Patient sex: M
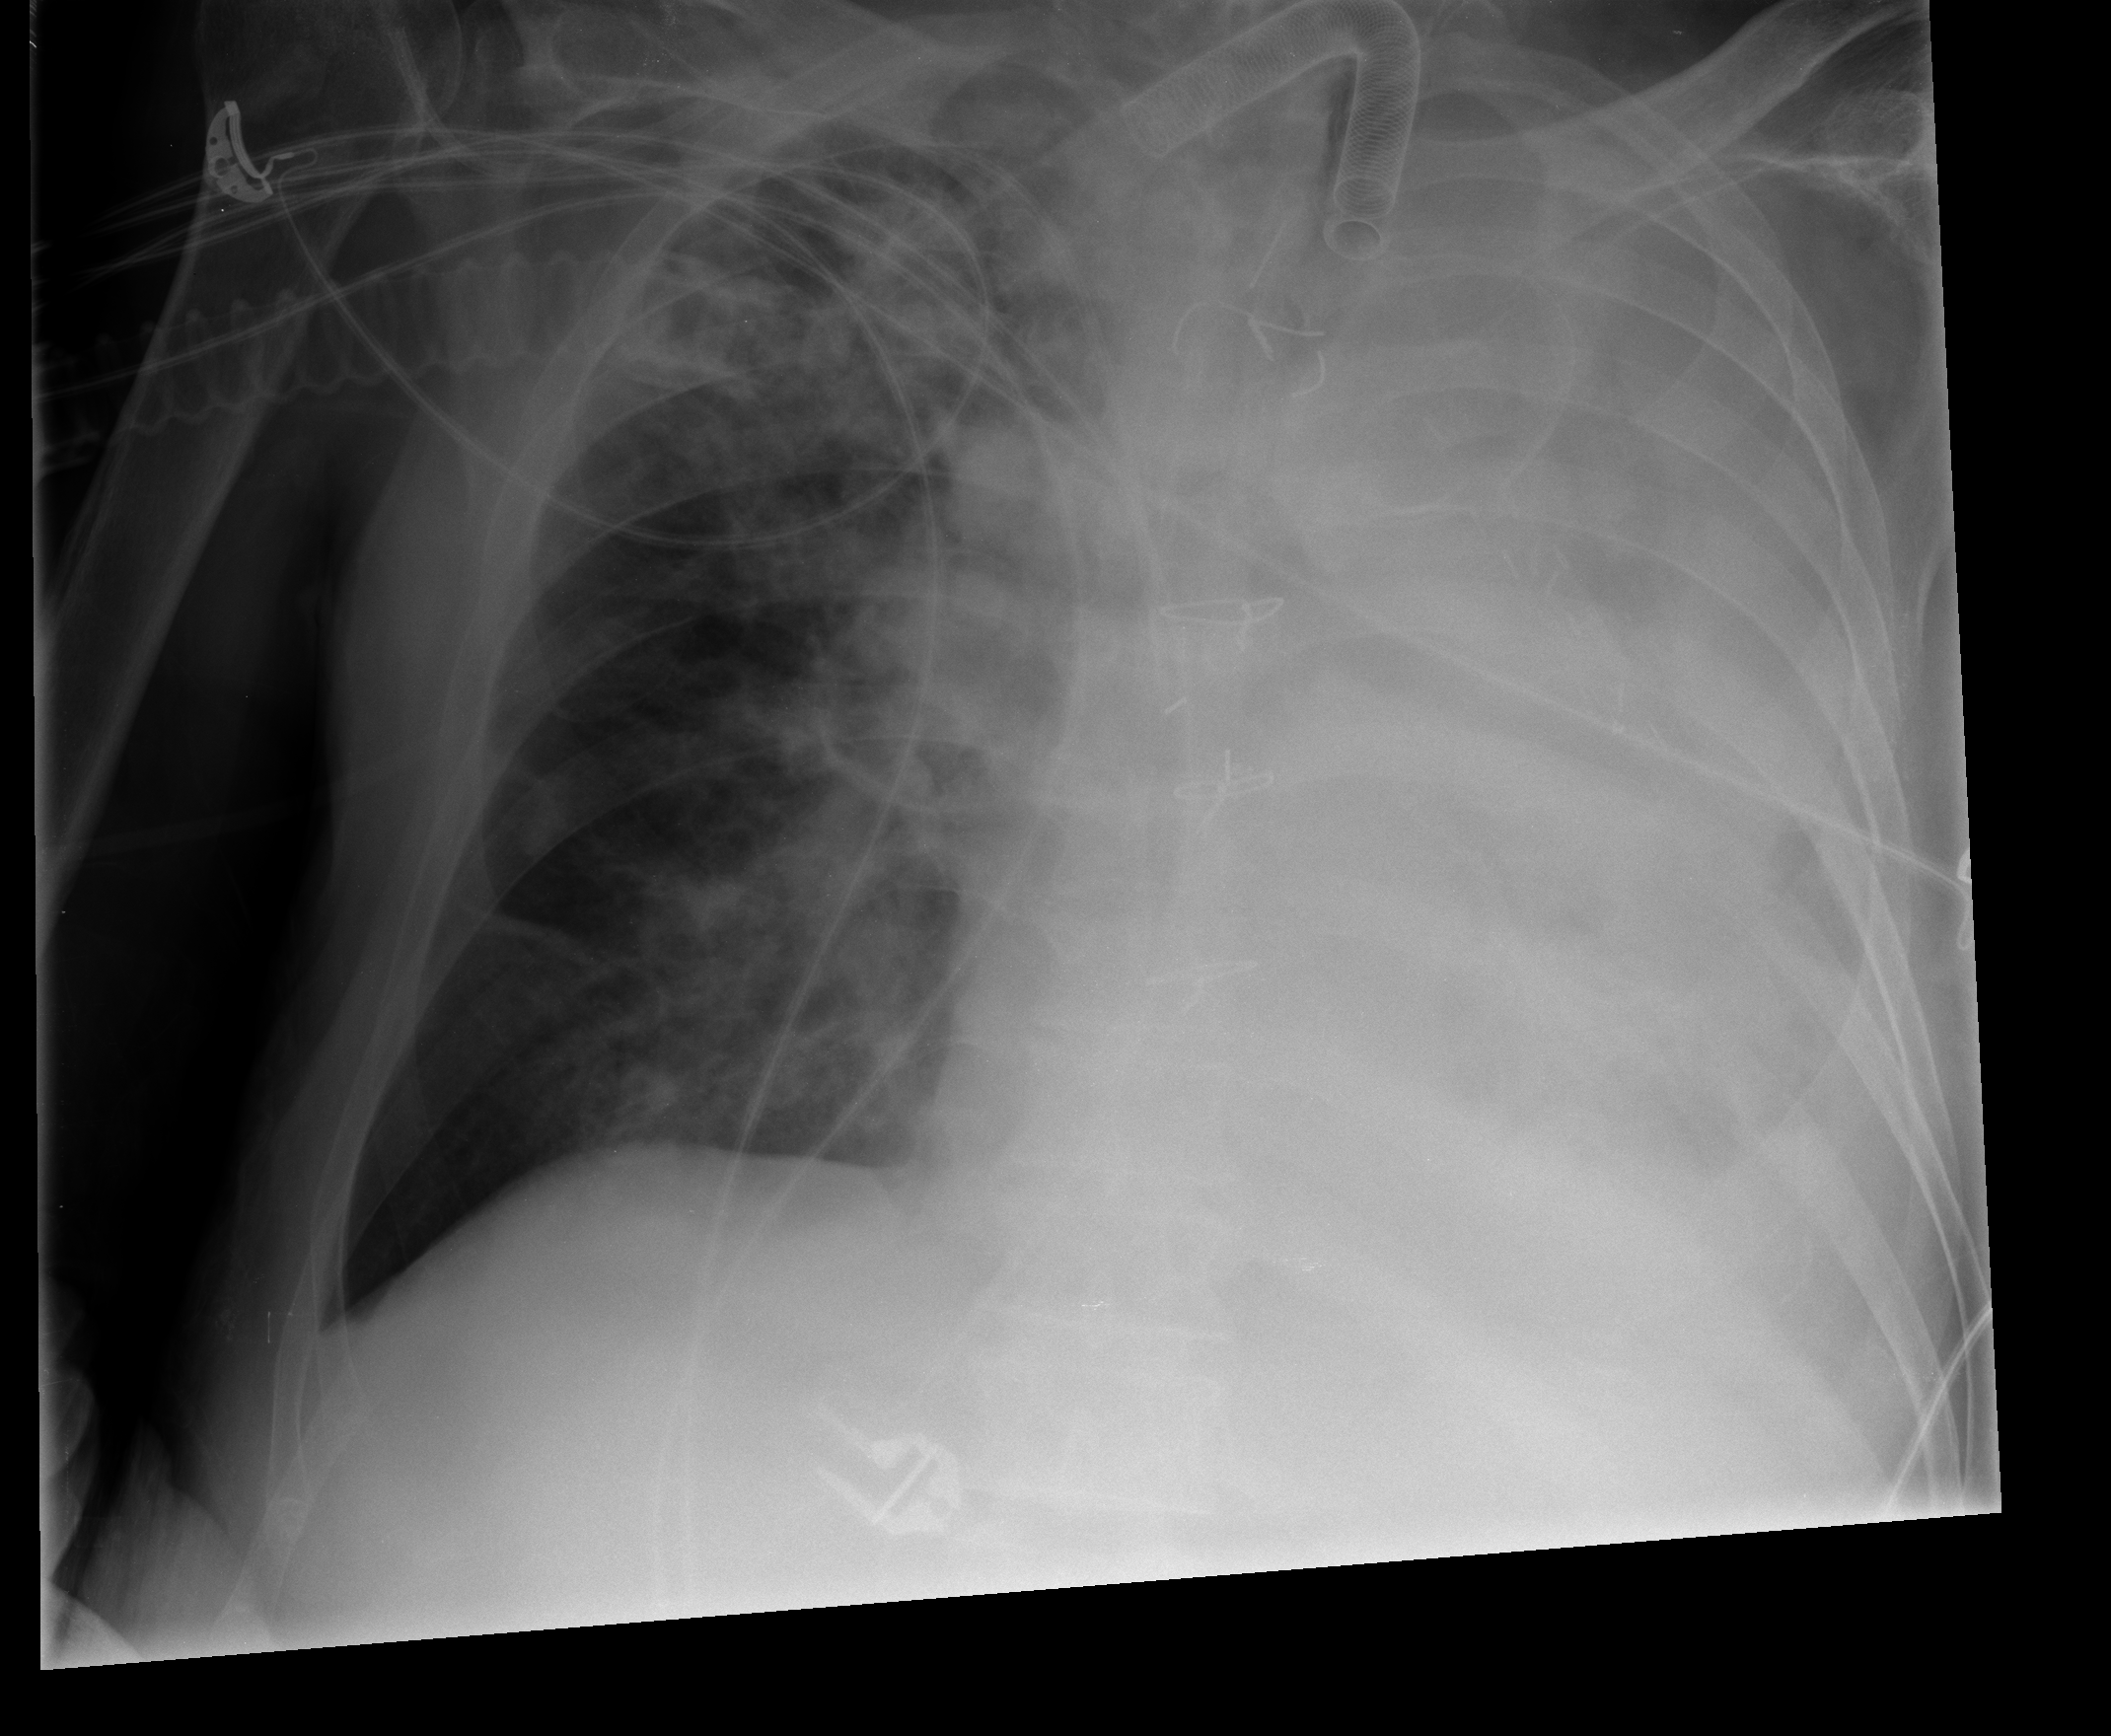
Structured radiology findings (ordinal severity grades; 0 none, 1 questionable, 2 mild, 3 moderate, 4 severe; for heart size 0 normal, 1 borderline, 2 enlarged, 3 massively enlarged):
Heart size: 2
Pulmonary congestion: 2
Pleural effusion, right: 0
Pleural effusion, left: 4
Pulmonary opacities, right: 2
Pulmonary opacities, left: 2
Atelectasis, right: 2
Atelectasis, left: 4